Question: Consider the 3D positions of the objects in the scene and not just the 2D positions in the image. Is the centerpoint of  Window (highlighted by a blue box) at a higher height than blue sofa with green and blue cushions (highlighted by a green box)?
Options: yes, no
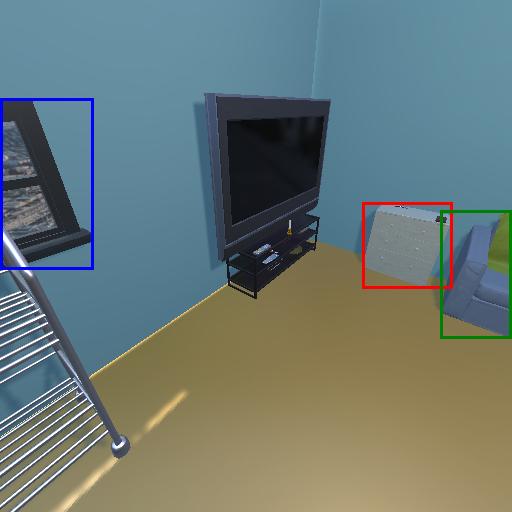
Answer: yes